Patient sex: F
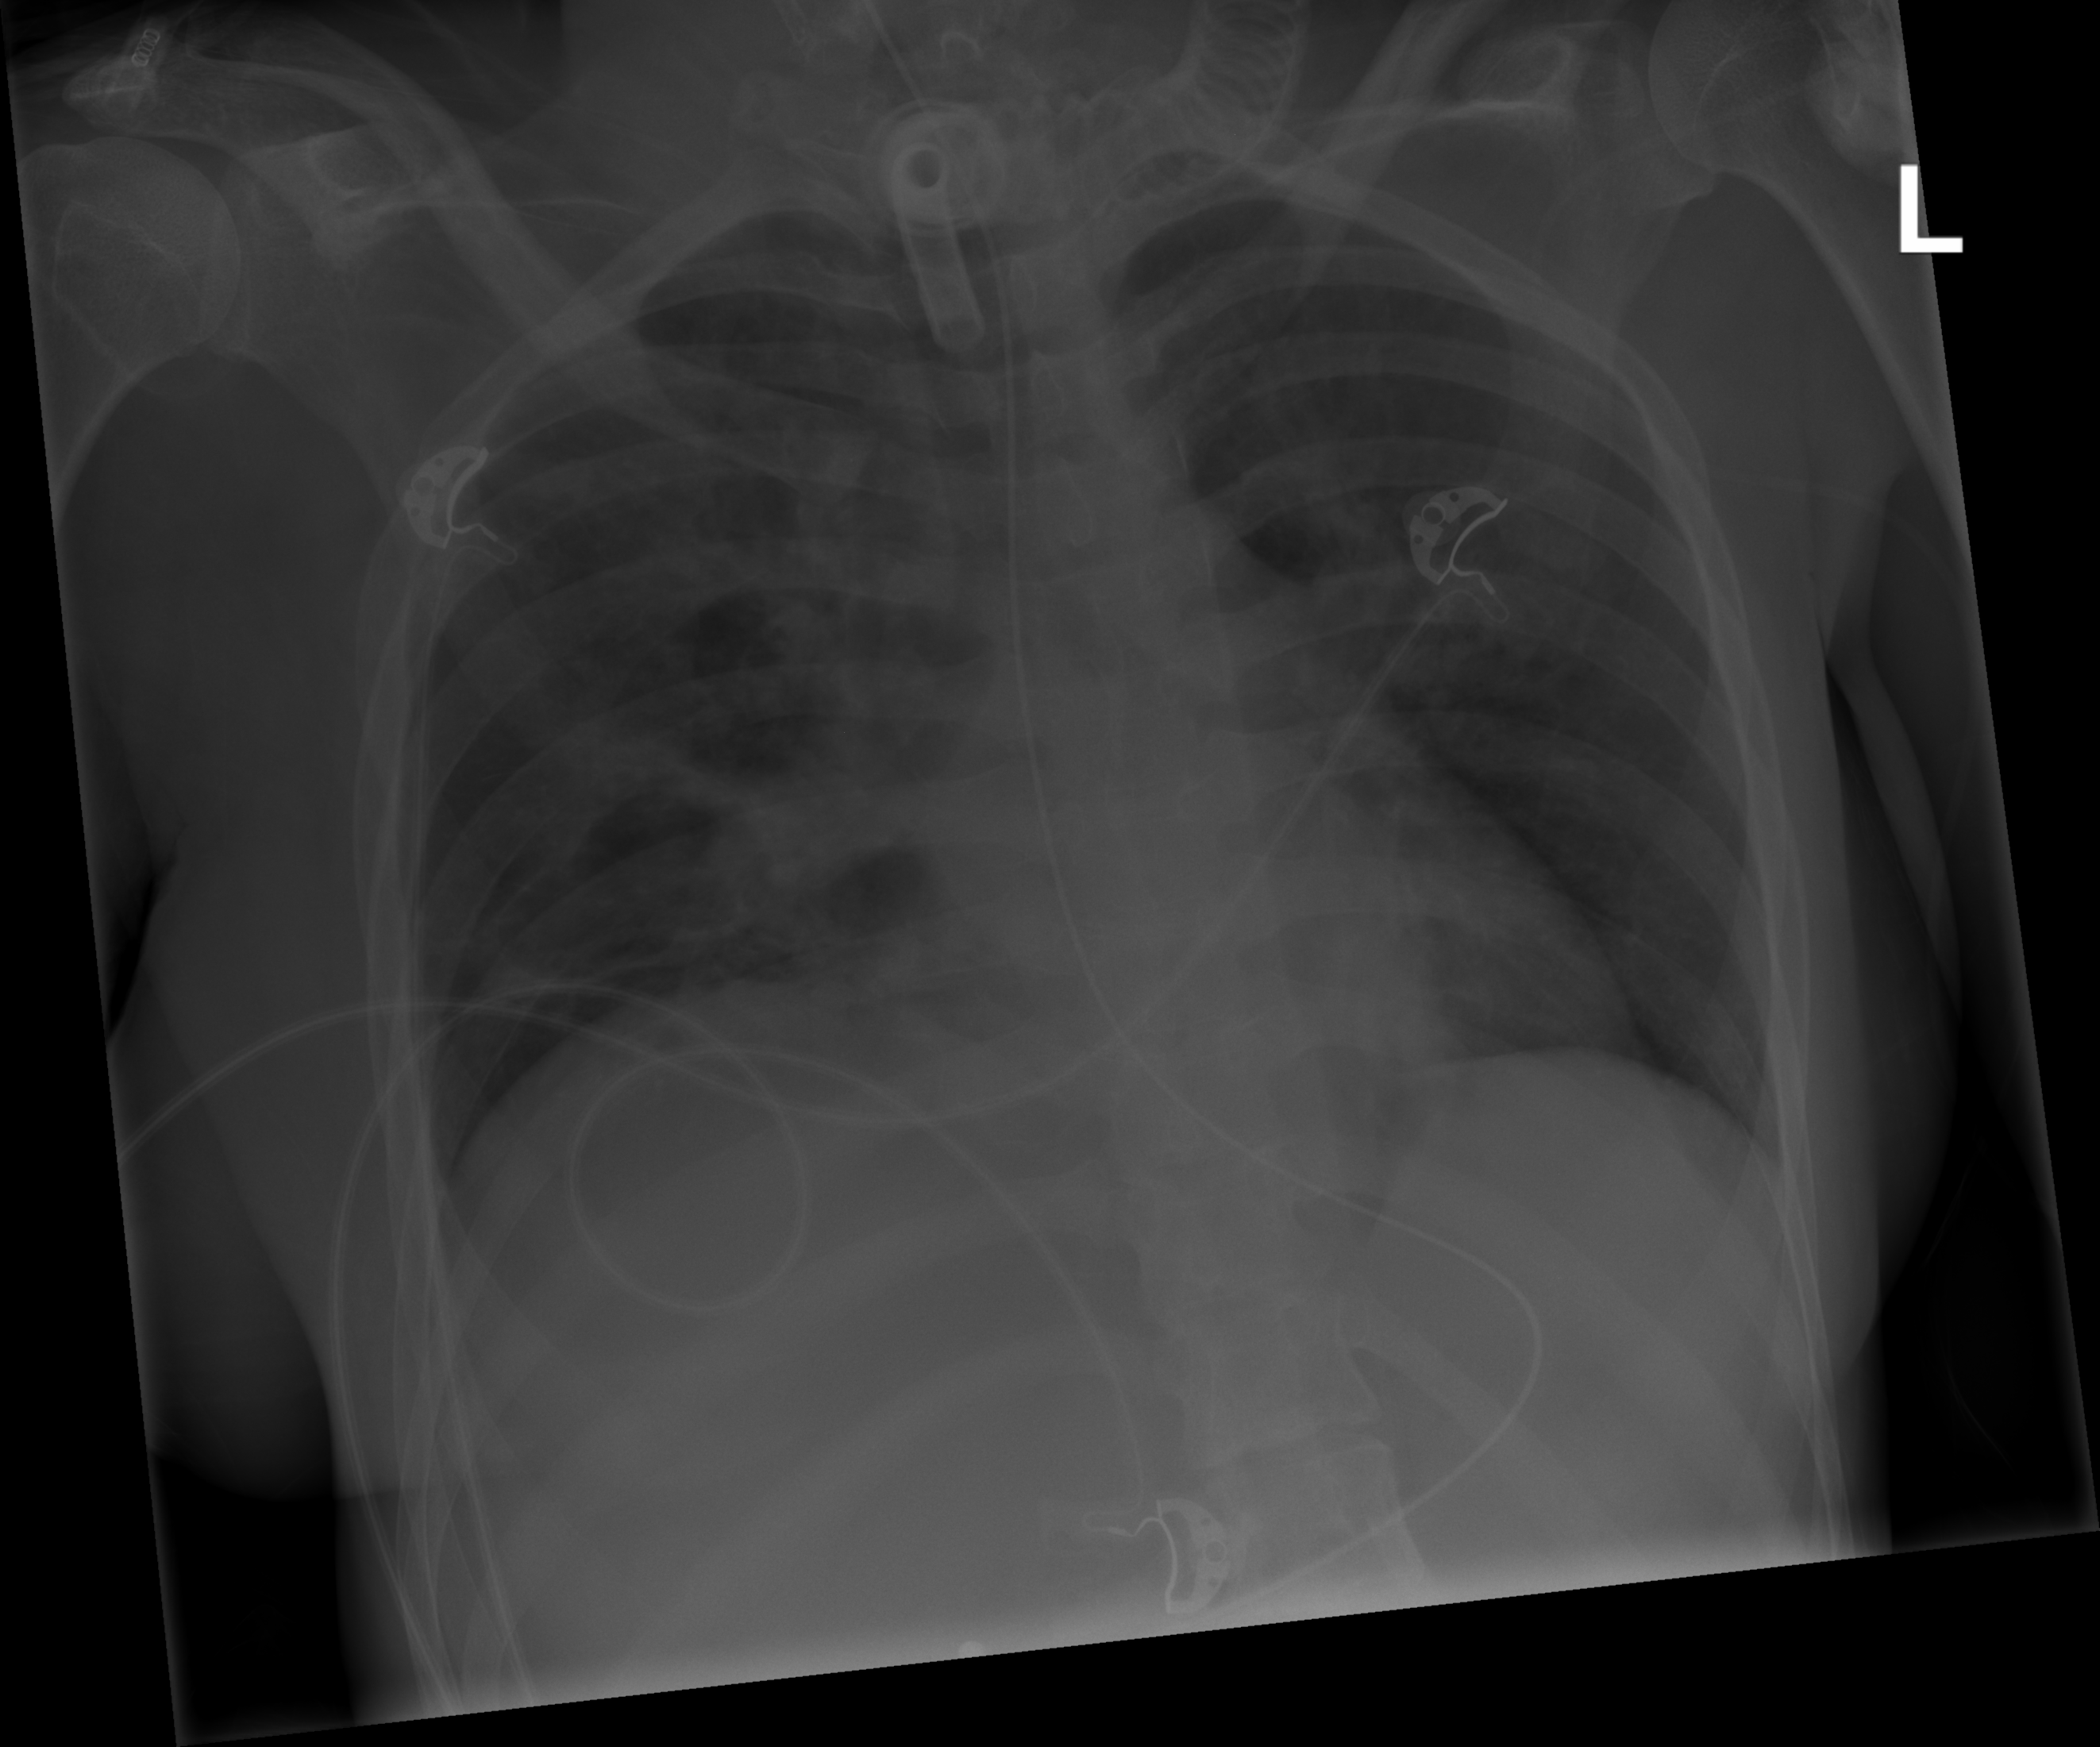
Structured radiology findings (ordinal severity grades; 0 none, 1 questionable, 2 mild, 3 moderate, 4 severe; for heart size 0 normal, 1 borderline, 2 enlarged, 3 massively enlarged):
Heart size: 0
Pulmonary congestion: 0
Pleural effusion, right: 0
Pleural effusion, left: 0
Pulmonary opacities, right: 2
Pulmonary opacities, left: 0
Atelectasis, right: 2
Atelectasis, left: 0